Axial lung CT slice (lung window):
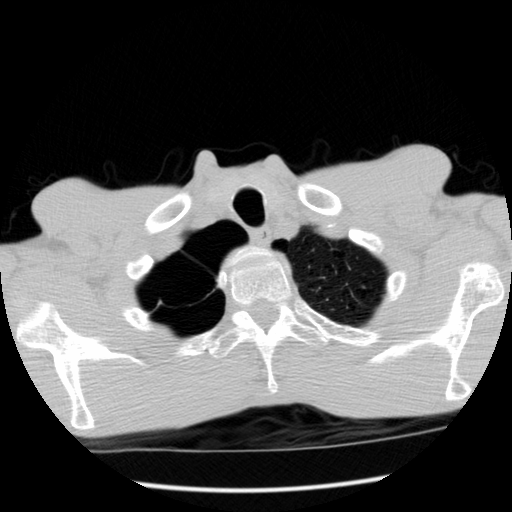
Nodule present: no